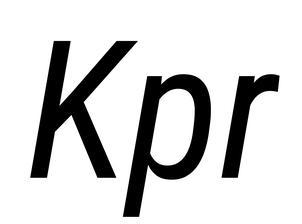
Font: Roboto-Italic_Condensed_Italic